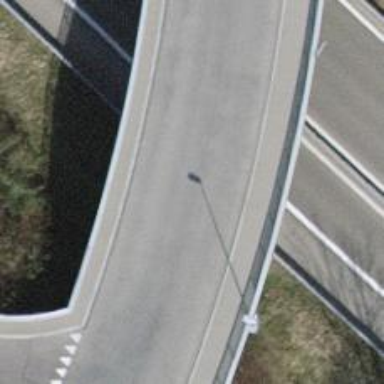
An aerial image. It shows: Unclassified road with asphalt surface crossing bridge.